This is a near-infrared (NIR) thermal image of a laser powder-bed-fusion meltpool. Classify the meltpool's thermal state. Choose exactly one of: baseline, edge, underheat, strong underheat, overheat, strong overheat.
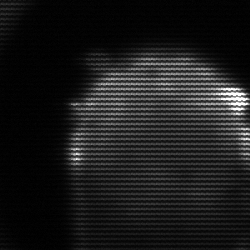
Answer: edge